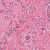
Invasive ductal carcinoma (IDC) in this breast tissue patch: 1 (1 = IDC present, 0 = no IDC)